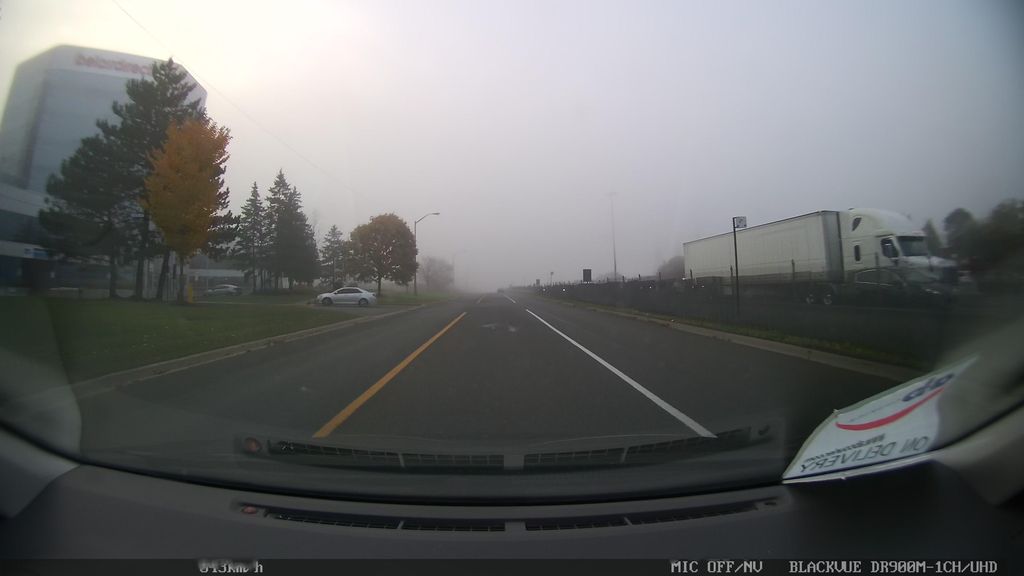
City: toronto